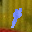
Label: 4